Question: I am using 8 - 10 different WebViews in one layout and loading different content in each WebView.
While loading Webview shows different messages like "Loading.." "Processing.." etc.

Is there any way to hide these notifications?
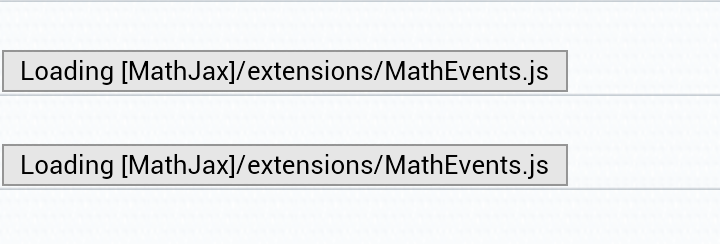
Answer: Try to use 'HttpClient' to get the webpage's html code and then use 'WebView.loadData' to load the entire page into WebView.
'''
private class exampleHttpTask extends AsyncTask<Integer, Integer, String> {
public String convertStreamToString(InputStream is, String charset) throws IOException {
if (is != null) {
Writer writer = new StringWriter();
char[] buffer = new char[1024];
try {
Reader reader = new BufferedReader(new InputStreamReader(is, charset));
int n;
while ((n = reader.read(buffer)) != -1) {
writer.write(buffer, 0, n);
}
} finally {
is.close();
}
return writer.toString();
} else {
return "";
}
}
protected String doInBackground(Integer... params) {
String r = "";
try {
HttpClient hc = new DefaultHttpClient();
HttpGet get = new HttpGet("http://google.com"); // replace with the url
HttpResponse hr = hc.execute(get);
if(hr.getStatusLine().getStatusCode() == HttpStatus.SC_OK) {
InputStream is = hr.getEntity().getContent();
r = convertStreamToString(is, "UTF-8");
} else {
r = "Error";
}
} catch(Exception e){
e.printStackTrace();
}
return null;
}
protected void onPostExecute(String result) {
WebView wv = (WebView) findViewById(R.id.web_view); // replace web_view with the webView id
wv.loadData(result, "text/html", "utf-8");
}
protected void onPreExecute() {
}
}
'''
Then call 'new exampleHttpTask().exec()' to load the webpage.